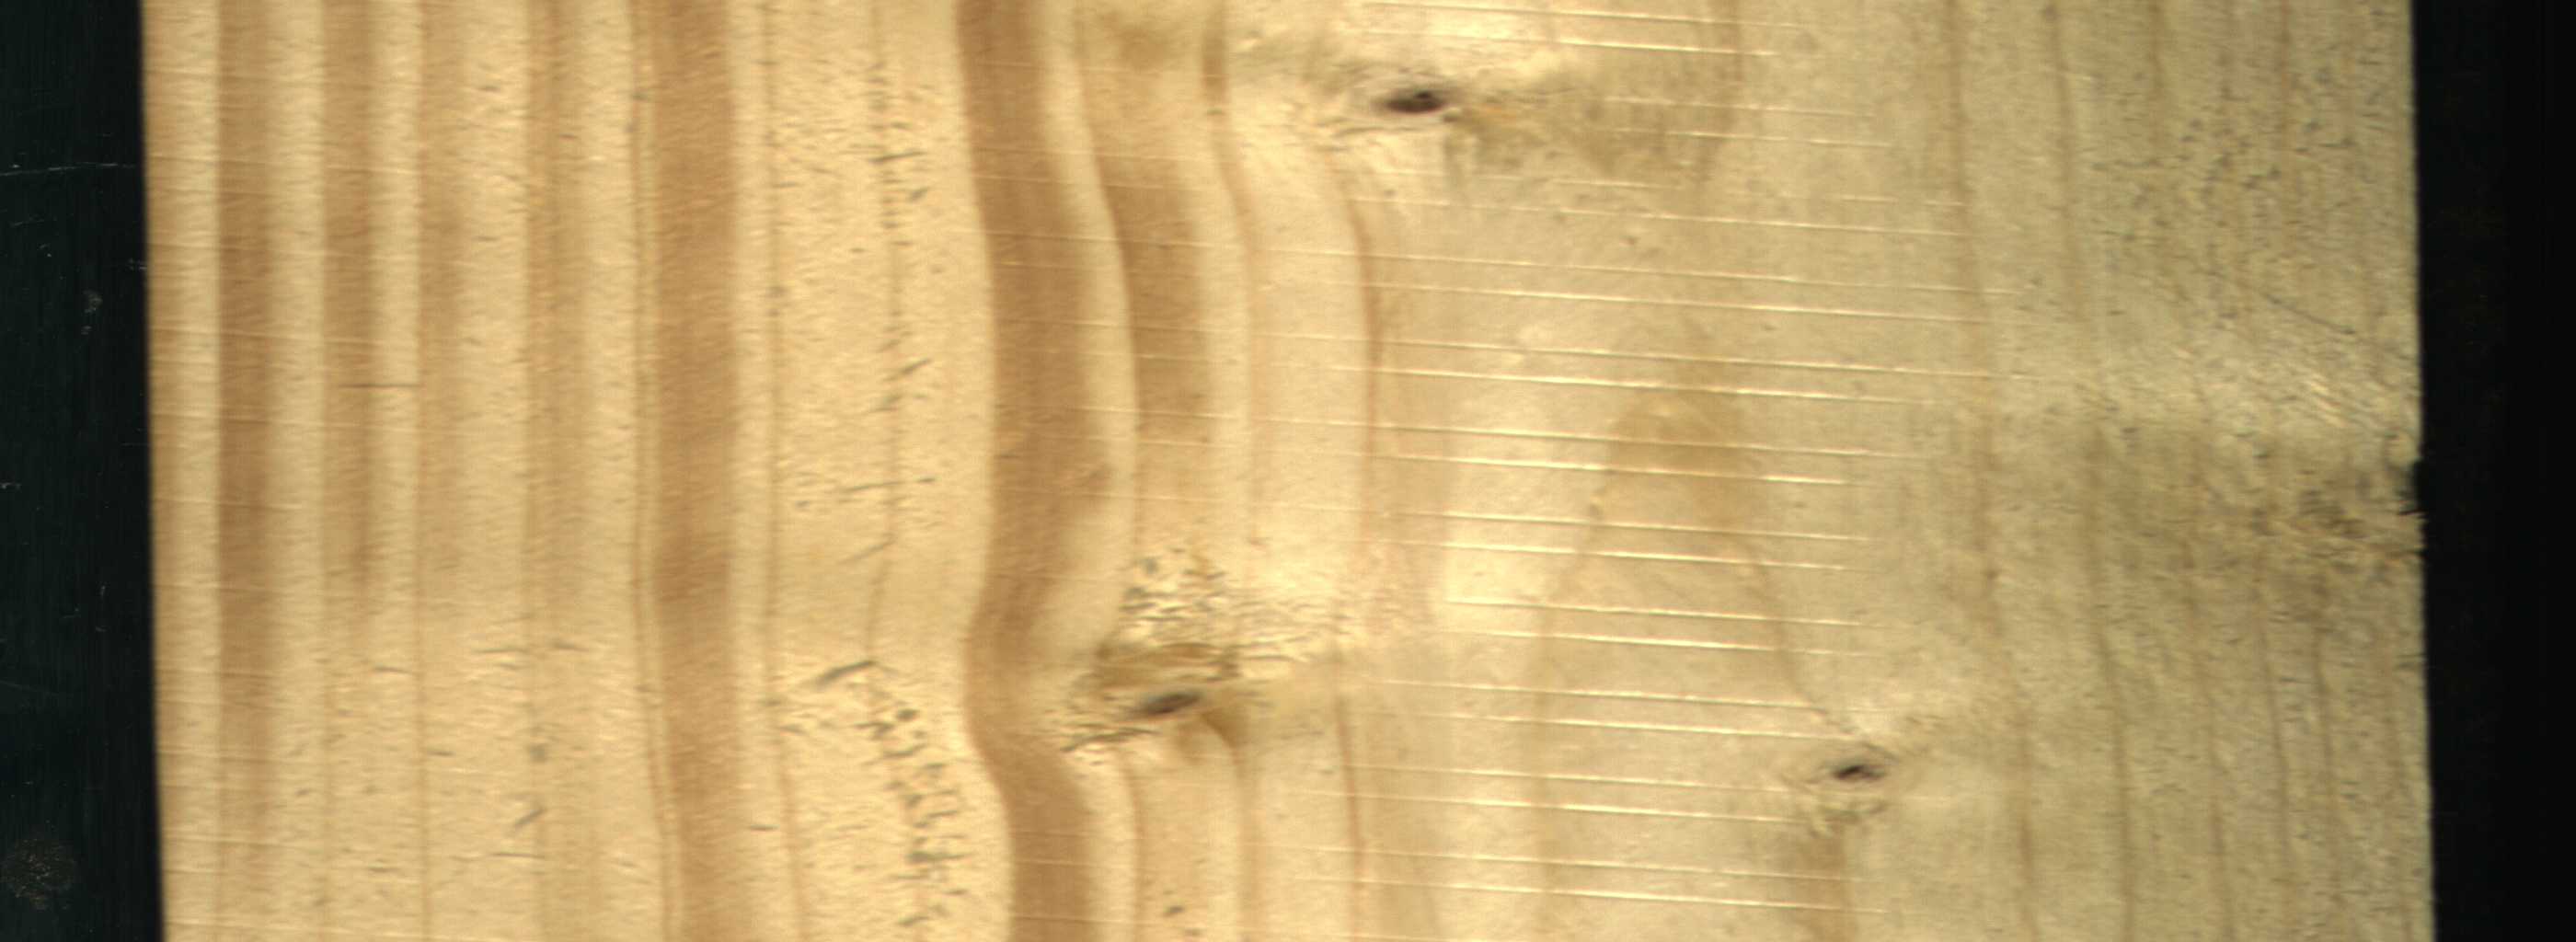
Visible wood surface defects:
Live_Knot
Live_Knot
Live_Knot